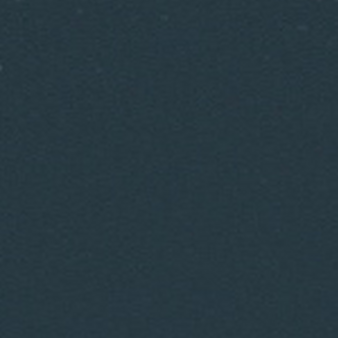
Label: other